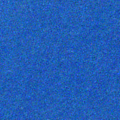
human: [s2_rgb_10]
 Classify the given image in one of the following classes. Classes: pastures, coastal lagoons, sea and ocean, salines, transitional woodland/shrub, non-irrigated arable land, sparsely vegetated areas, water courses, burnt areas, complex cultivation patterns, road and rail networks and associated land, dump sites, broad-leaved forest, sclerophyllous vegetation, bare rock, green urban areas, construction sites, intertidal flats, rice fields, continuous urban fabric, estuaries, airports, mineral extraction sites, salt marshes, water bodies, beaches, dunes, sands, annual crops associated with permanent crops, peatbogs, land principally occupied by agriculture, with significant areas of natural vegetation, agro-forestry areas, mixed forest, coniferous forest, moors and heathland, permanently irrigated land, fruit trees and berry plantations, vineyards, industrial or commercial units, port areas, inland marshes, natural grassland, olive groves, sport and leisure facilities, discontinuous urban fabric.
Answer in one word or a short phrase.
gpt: sea and ocean